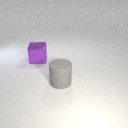
large purple metal cube to the left of large gray rubber cylinder